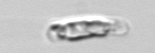
Label: Guinardia_striata